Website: walmart
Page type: payment
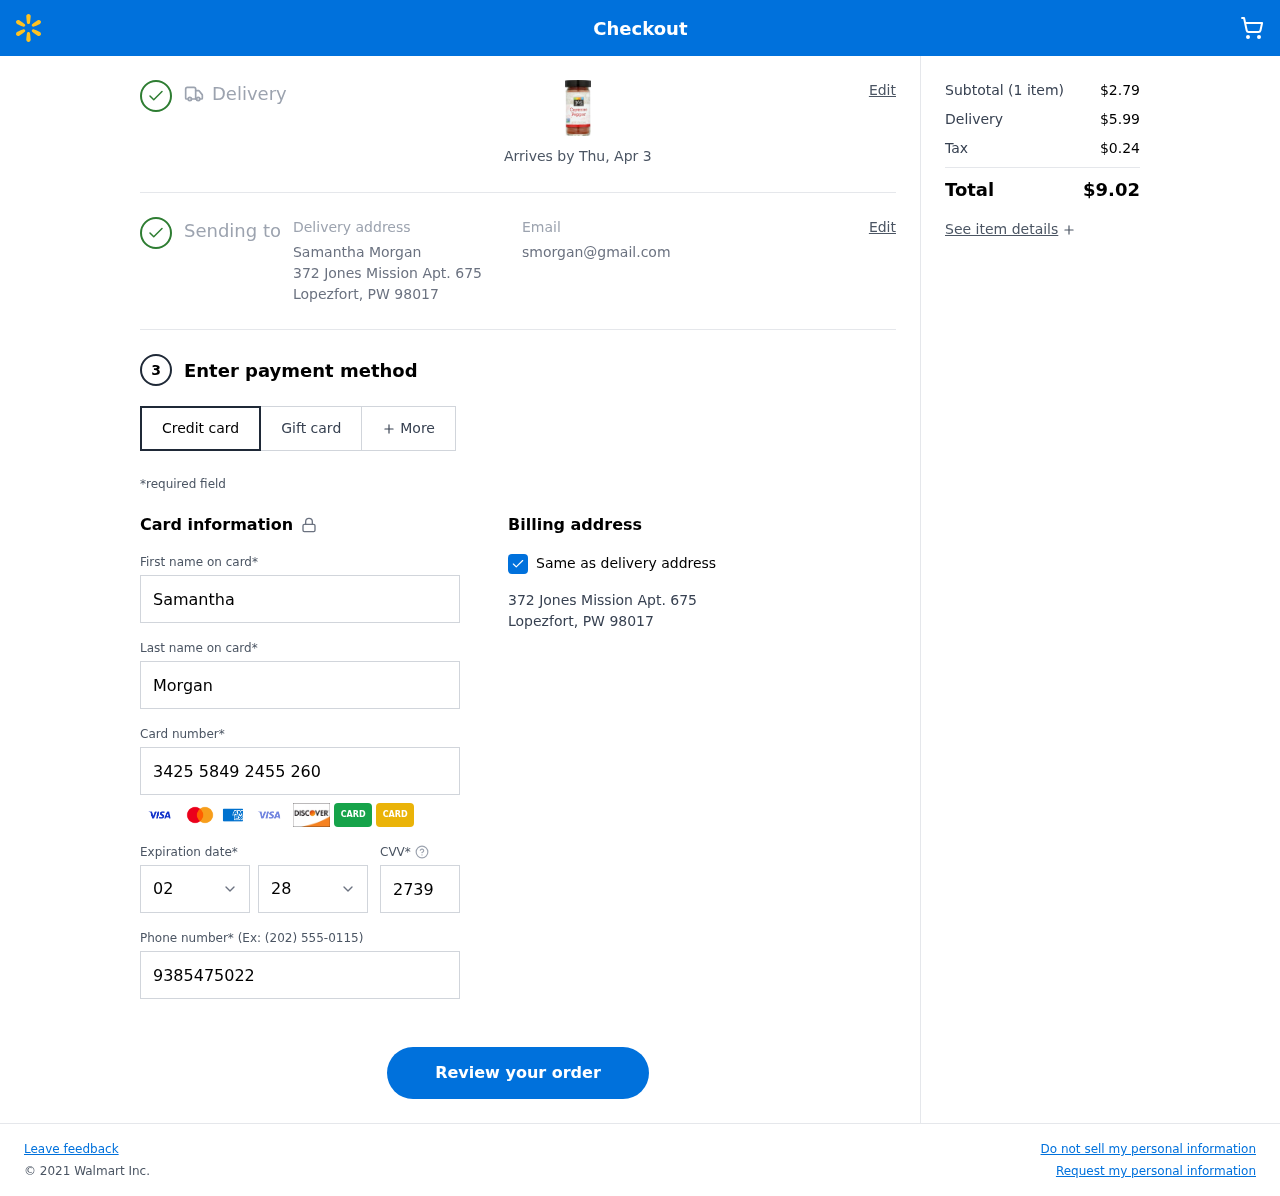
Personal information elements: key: PII_CARD_CVV
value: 2739
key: PII_CARD_EXPIRY_MONTH
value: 02
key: PII_CARD_EXPIRY_YEAR
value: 28
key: PII_CARD_NUMBER
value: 3425 5849 2455 260
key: PII_CITY
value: Lopezfort
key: PII_EMAIL
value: smorgan@gmail.com
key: PII_FIRSTNAME
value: Samantha
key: PII_FULLNAME
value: Samantha Morgan
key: PII_LASTNAME
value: Morgan
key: PII_PHONE
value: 9385475022
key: PII_POSTCODE
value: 98017
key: PII_STATE_ABBR
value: PW
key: PII_STREET
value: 372 Jones Mission Apt. 675
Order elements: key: ORDER_DELIVERY_DATE
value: Arrives by Thu, Apr 3
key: ORDER_NUM_ITEMS
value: (1 item)
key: ORDER_SUBTOTAL
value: $2.79
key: ORDER_SHIPPING_COST
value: $5.99
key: ORDER_TAX
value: $0.24
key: ORDER_TOTAL
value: $9.02